Question: I have two groups in my data, one of which is a fixed quantity and has no error. I have put the standard deviation for this group to be 0. The other group is obtained through experiment and has error. I am trying to get bars for the two groups side by side but only want to show error bars on one group.
Here is a subset of my data
'''
> dput(miniDF)
structure(list(meanVal = c(0.141142140910031, 0.123590465669207,
0.107997372347094, 0.0942024597244465, 0.0820416407495106, 0.071353688041151,
0.0619844689599558, 0.0537895165007547, 0.0466354169758515, 0.0404003706604038,
0.158461397159066, 0.153053253758612, 0.138918096515527, 0.125843921455302,
0.110345396211753, 0.0787109795360732, 0.0618074624835807, 0.0449341121897361,
0.0363718842110094, 0.0291184151867377), sdVal = c(0, 2.86100521766632e-09,
4.69695882560463e-09, 5.79859596041863e-09, 6.38047156294103e-09,
6.60009718207142e-09, 6.57241274422449e-09, 6.3807059656363e-09,
6.08482995661066e-09, 5.72736892254484e-09, 0, 0, 0, 0, 0, 0,
0, 0, 0, 0), week = structure(c(1L, 2L, 3L, 4L, 5L, 6L, 7L, 8L,
9L, 10L, 1L, 2L, 3L, 4L, 5L, 6L, 7L, 8L, 9L, 10L), .Label = c("Week 1",
"Week 2", "Week 3", "Week 4", "Week 5", "Week 6", "Week 7", "Week 8",
"Week 9", "Week 10", "Week 11", "Week 12", "Week 13", "Week 14",
"Week 15", "Week 16", "Week 17", "Week 18", "Week 19", "Week 20",
"Week 21"), class = "factor"), group = structure(c(2L, 2L, 2L,
2L, 2L, 2L, 2L, 2L, 2L, 2L, 1L, 1L, 1L, 1L, 1L, 1L, 1L, 1L, 1L,
1L), .Label = c("q", "qOpt"), class = "factor"), cluster = structure(c(1L,
1L, 1L, 1L, 1L, 1L, 1L, 1L, 1L, 1L, 1L, 1L, 1L, 1L, 1L, 1L, 1L,
1L, 1L, 1L), .Label = c("1", "2", "3", "4", "5", "6", "7", "8",
"9", "10"), class = "factor")), .Names = c("meanVal", "sdVal",
"week", "group", "cluster"), row.names = c(1L, 2L, 3L, 4L, 5L,
6L, 7L, 8L, 9L, 10L, 211L, 212L, 213L, 214L, 215L, 216L, 217L,
218L, 219L, 220L), class = "data.frame")
'''
The code for the plot is,
'''
limits <- aes(ymax = meanVal + sdVal, ymin = meanVal - sdVal)
dodge <- position_dodge(width=0.9)
p <- ggplot(miniDF, aes(fill=group, y=meanVal, x=cluster)) +
geom_bar(position=dodge, stat="identity") +
geom_errorbar(position=dodge,limits, width=0.25) +
facet_wrap(~week,ncol=5)
'''

What I want is to get the error bar only on the group qOpt (blue color) and NOT the group q. I tried using only the subset with group qOpt in the geom_errorbar function but it messes up the position of the errorbar and I am not able to center it on the blue bars. I appreciate any suggestions. Thanks.
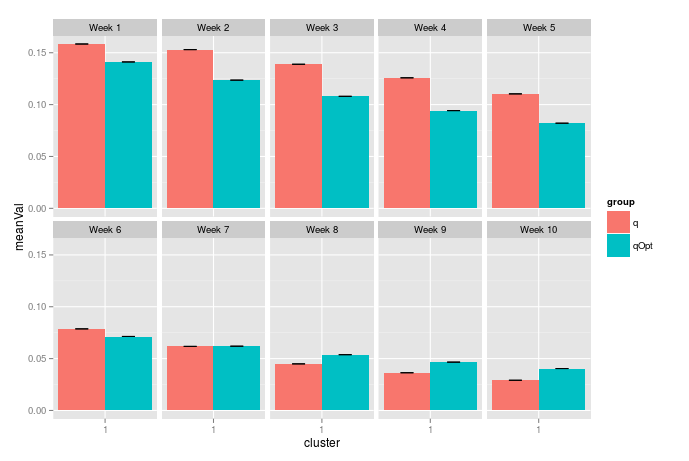
Answer: The simplest solution I could find is just
'''
miniDF$sdVal[miniDF$group == 'q'] <- NA
p
'''